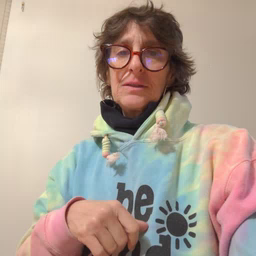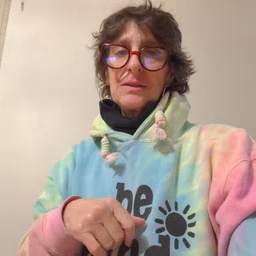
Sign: feet